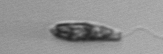
Label: Euglena